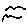
Label: bird